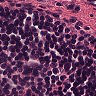
Metastatic tissue present: no